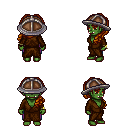
a pixel art fantasy rpg character, female body template, orc, green skin, brown robe, magenta pants, brunette princess hairstyle, chain helm, bracelets, four views (front, back, left, right), 2x2 character sprite sheet, small pixel art, hard edges, no anti-aliasing